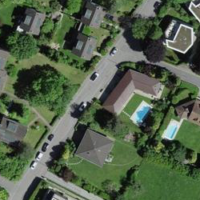
EUNIS habitat code: 55
Species observed at this site:
Cepaea nemoralis
Allium ursinum
Cardamine pratensis